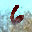
Label: 6